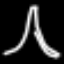
Label: The Eiffel Tower